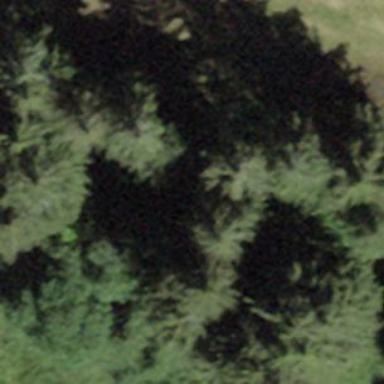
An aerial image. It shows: Beautiful woodland area.